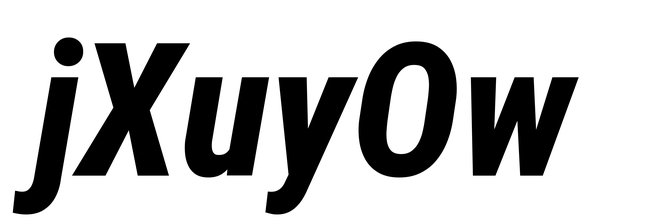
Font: Roboto-Italic_Condensed_ExtraBold_Italic